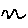
Label: zigzag